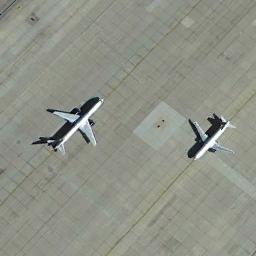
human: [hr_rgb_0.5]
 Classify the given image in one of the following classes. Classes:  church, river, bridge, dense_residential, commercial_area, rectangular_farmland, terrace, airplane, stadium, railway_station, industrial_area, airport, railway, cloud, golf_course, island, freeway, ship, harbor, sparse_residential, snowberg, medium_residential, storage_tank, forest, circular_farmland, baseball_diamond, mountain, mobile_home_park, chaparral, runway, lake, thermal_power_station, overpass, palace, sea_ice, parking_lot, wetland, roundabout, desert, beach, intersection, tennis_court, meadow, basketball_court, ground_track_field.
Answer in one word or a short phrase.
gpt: airplane